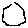
Label: hexagon